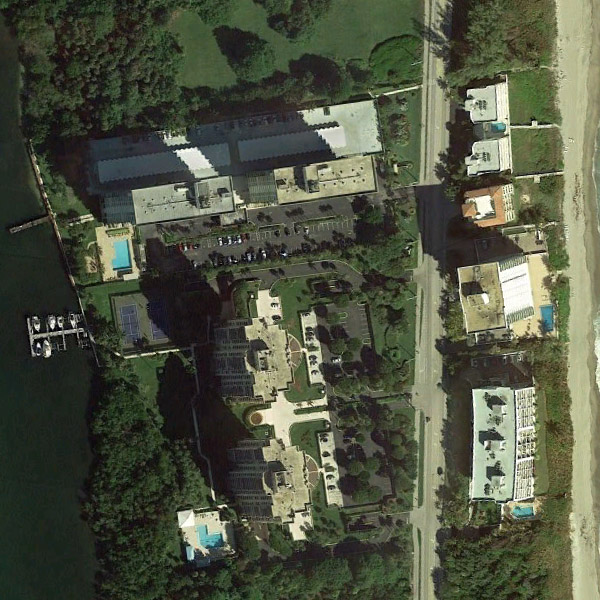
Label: Resort